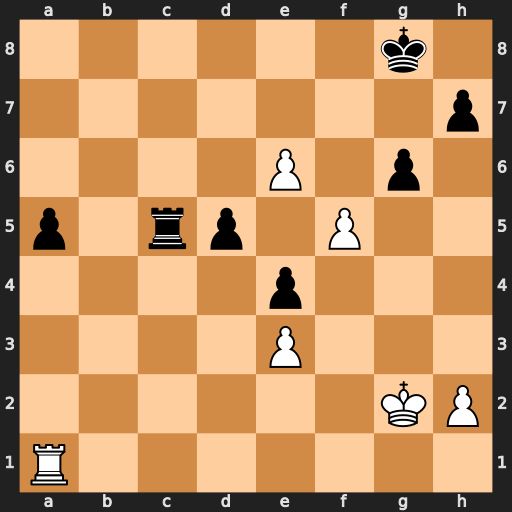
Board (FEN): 6k1/7p/4P1p1/p1rp1P2/4p3/4P3/6KP/R7
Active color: w
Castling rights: -
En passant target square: -
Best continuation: Rb1 Rc8 f6